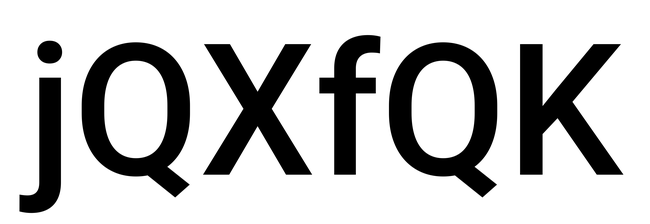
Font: Roboto_Medium